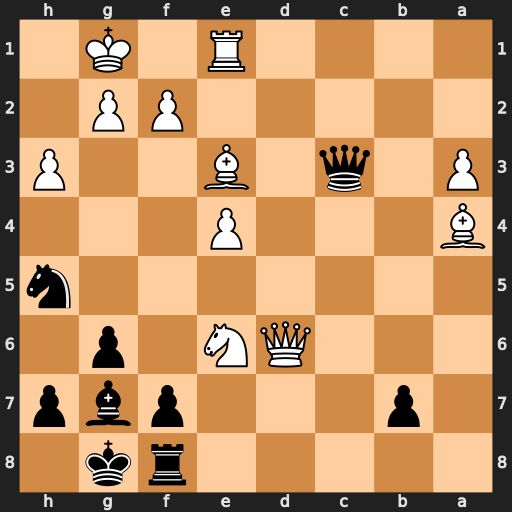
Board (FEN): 5rk1/1p3pbp/3QN1p1/7n/B3P3/P1q1B2P/5PP1/4R1K1
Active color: b
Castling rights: -
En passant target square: -
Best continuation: Qxe1+ Kh2 fxe6